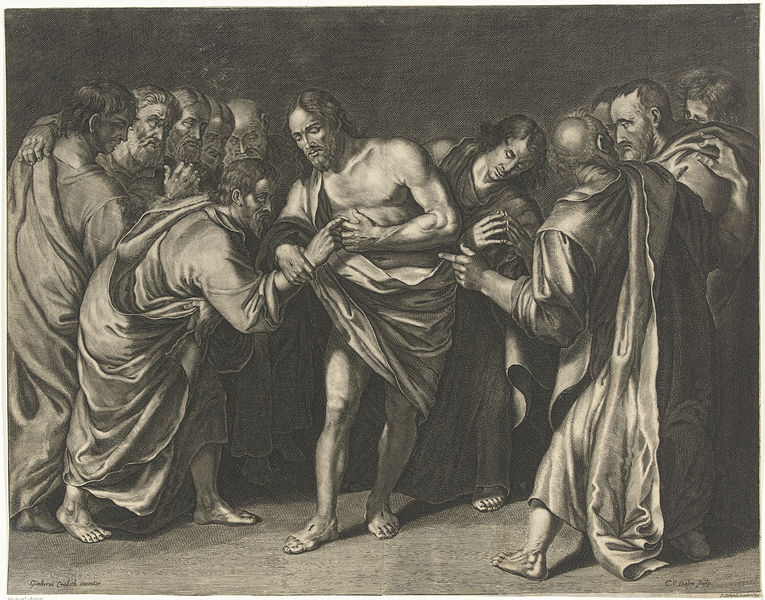
Titel: Ongelovige Thomas raakt Christus' wond aan
Künstler: Cornelis van (I) Dalen
Standort: Amsterdam
Institution: Rijksmuseum
Schlagwörter: corps, gravure, doigt, fusain, tableau, jesus, noir et blanc, hommes, etude